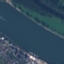
Land use / land cover: River